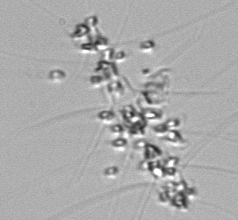
Label: Chaetoceros_didymus_TAG_external_flagellate